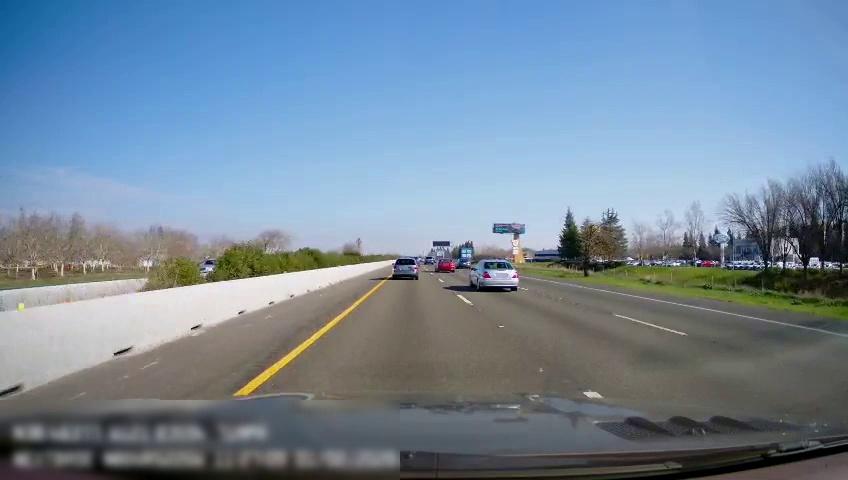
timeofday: Day
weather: Sunny
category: Drivable Space
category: Vehicles | Car
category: Vehicles | SUV
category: Vehicles | Car
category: Vehicles | Car
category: Vehicles | SUV
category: Vehicles | Car
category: Lanes | Current Lane
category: Lanes | Current Lane
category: Lanes | Alternate Lane
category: Lanes | Alternate Lane
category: Traffic | Signs